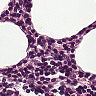
Metastatic tissue present: no